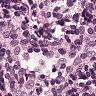
Metastatic tissue present: no